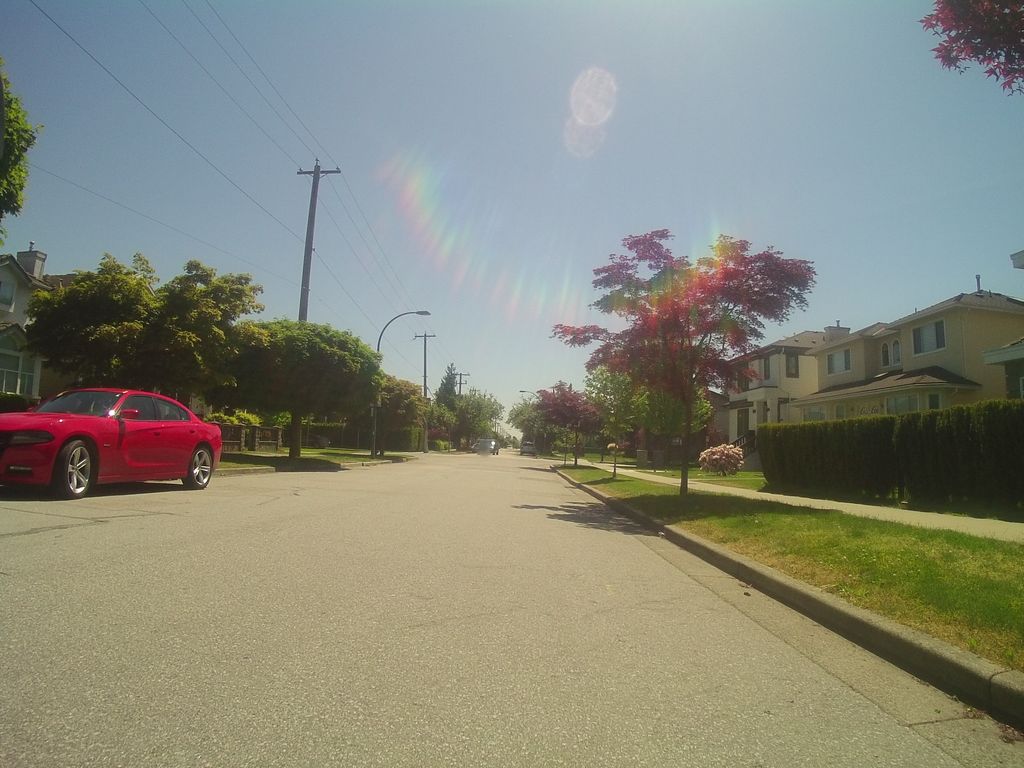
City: vancouver